Question: I am trying to search through history on a folder with tortoise git. I found what I want but annoyingly I cant figure out what the difference between rows that are highlighted and rows that aren't for each commit. It's tricky to explain but here is a screen shot...

You can see the highlighted rows are more red, why? (Apologies about the obfuscation it's a sensitive project).
Thanks
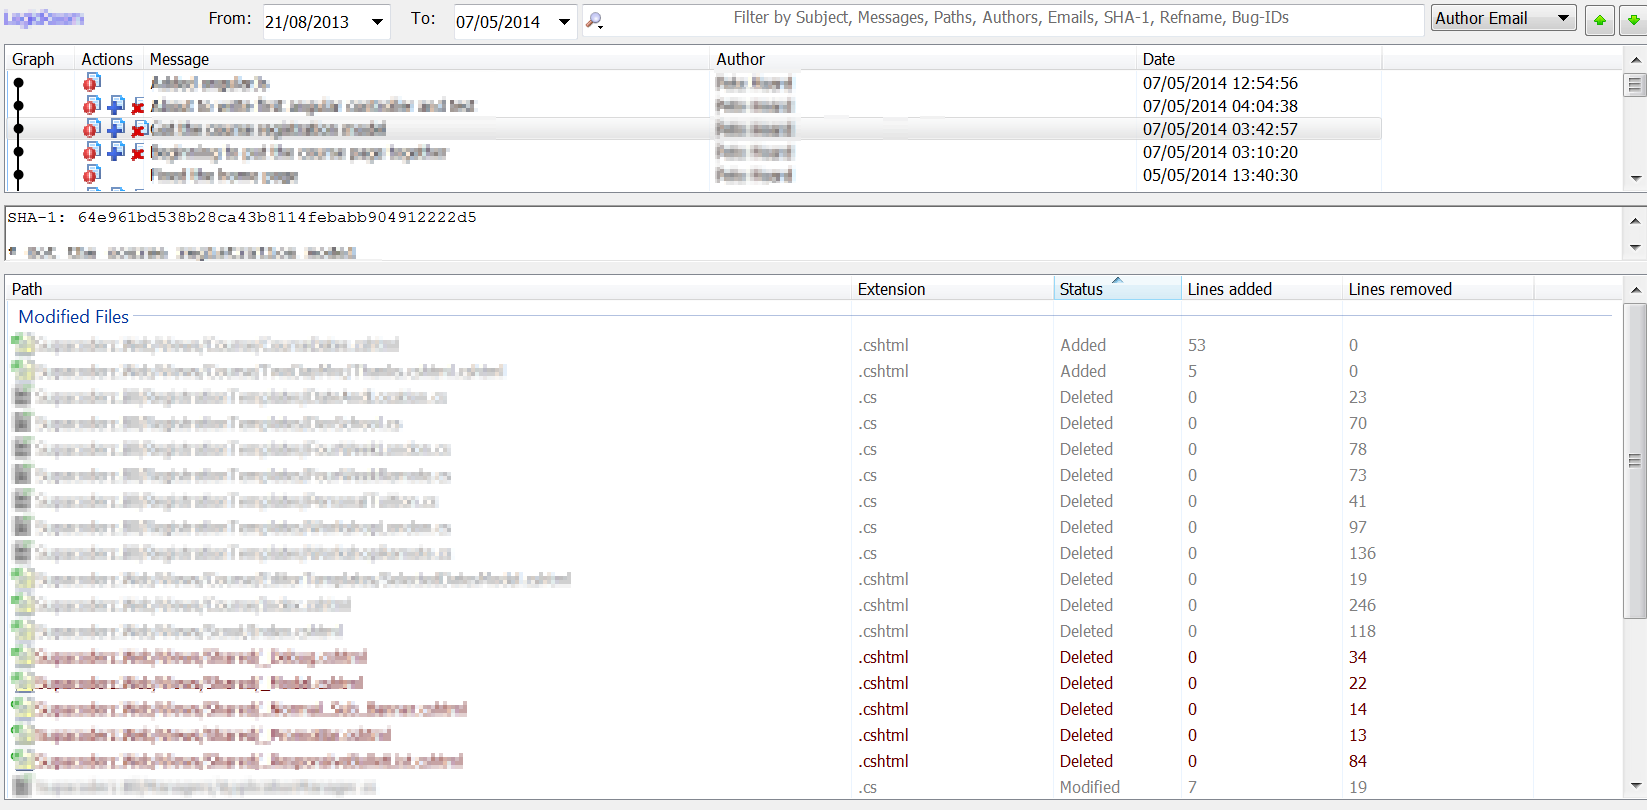
Answer: When you show the commit log in tortoise, it shows the entire commit for all paths. What's happening is you did a show log on a sub directory, so tortoise is highlighting the files that were affected in that directory.